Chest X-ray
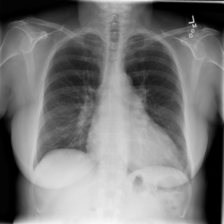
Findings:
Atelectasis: negative
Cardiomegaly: positive
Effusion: positive
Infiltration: negative
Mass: negative
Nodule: negative
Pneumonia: negative
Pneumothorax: negative
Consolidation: negative
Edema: negative
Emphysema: negative
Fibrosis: negative
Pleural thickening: negative
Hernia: negative